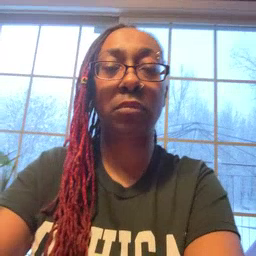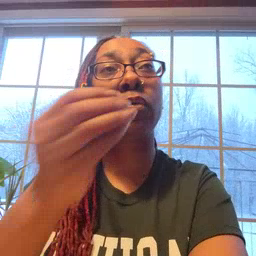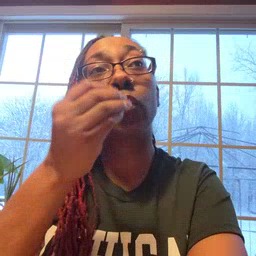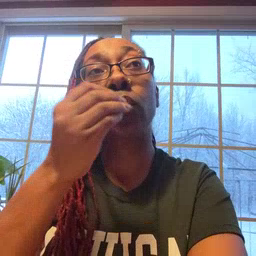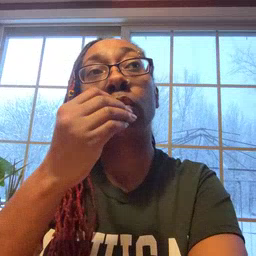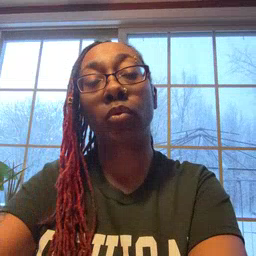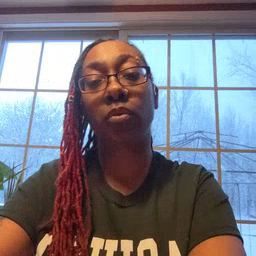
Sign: food